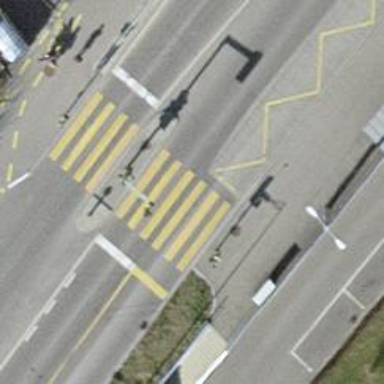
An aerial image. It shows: Primary highway with asphalt surface. There is separate sidewalk. Trolley wires are present. The left side has cycle track and the right side shares the busway.